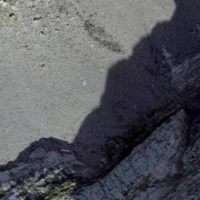
EUNIS habitat code: 48
Species observed at this site:
Hieracium villosum